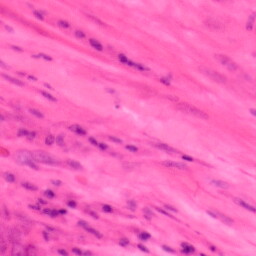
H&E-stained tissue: Colon